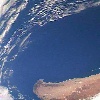
Label: water